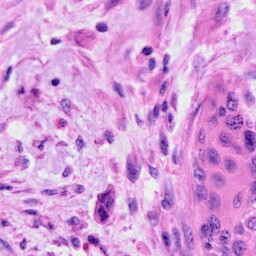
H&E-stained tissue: Cervix